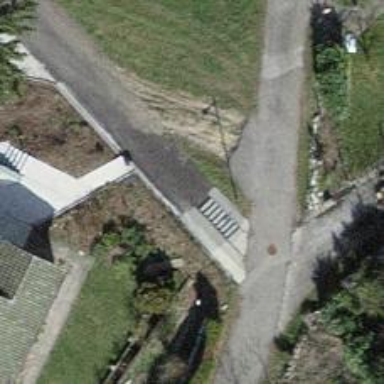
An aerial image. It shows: Set of steps on the road.